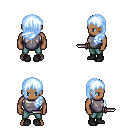
a pixel art fantasy rpg character, male body template, human, dark skin, steel chest armor, teal pants, white cyan left-swept hairstyle, black shoes, dagger, four views (front, back, left, right), 2x2 character sprite sheet, small pixel art, hard edges, no anti-aliasing